Question: For some reason, Visual Studio 2008 keeps adding three folders to my solution folder. I always have to delete them so I don't accidentally add them to SVN. How do I prevent these from being created? This happens about once every couple weeks, but I haven't figured out when it happens. We're probably going to convert all of our projects to Visual Studio 2010 later this year, but in the mean time, I'd like to figure this out.
If anyone knows how to write a Windows folder (or file) creation listener, I'll be able to track this down faster. I'm imagining a Windows Service that displays a popup when a folder gets created somewhere in the Windows file system, and it's constantly listening. I've had other situations where folders and files get created in Windows (in different project types in Visual Studio 2008 or Windows for that matter), so that might be a cool resource to have in the arsenal.

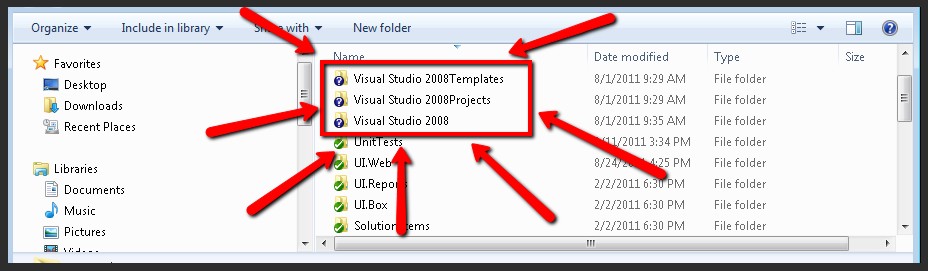
Answer: That directory is probably set as your VS Projects location. If you open Tools>Options and then click , it should show you the folder paths. VS will recreate these paths if you delete them.
After installing VS, they are usually set to something like:
> C:\Users\username\Documents\Visual Studio 2010